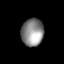
Tissue: prostate
Cell type: T cells
Senescence score: 0.8945
Nuclear area (px): 602
Mean DAPI intensity: 137.791